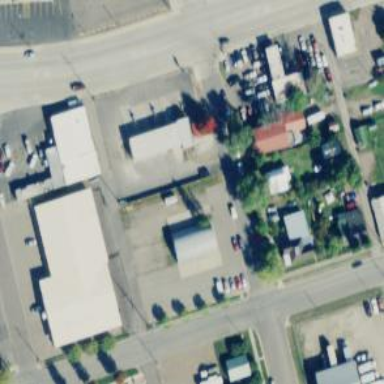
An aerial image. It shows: Retail area.